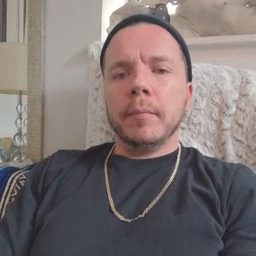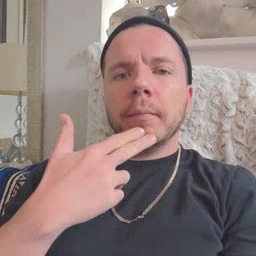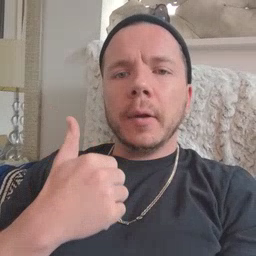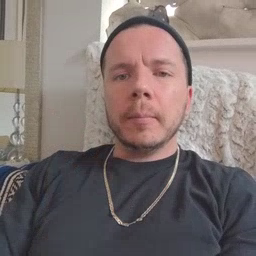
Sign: cute